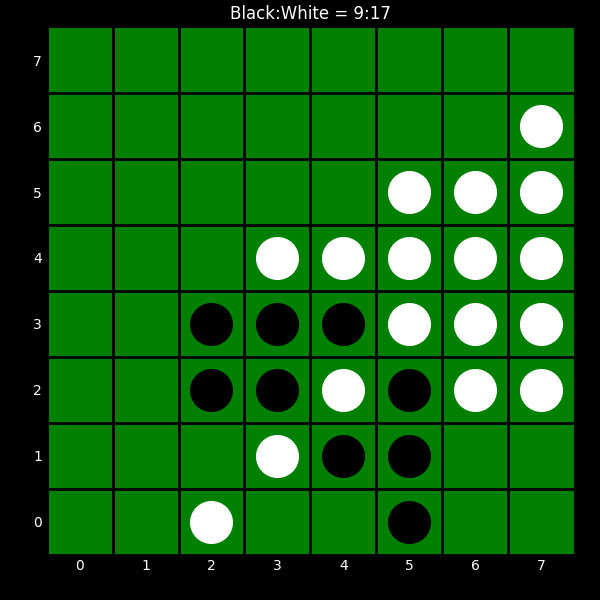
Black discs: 9
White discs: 17